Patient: sex M, age 62
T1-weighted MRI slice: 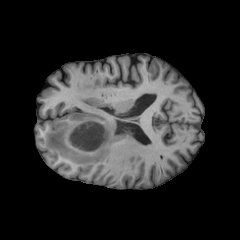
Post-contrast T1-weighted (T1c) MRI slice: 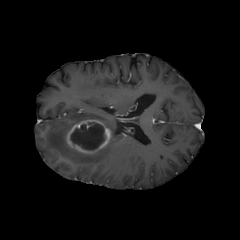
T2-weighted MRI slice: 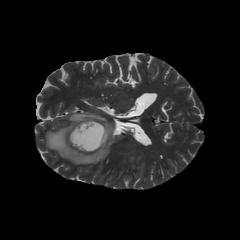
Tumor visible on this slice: yes
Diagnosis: Glioblastoma, IDH-wildtype
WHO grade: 4